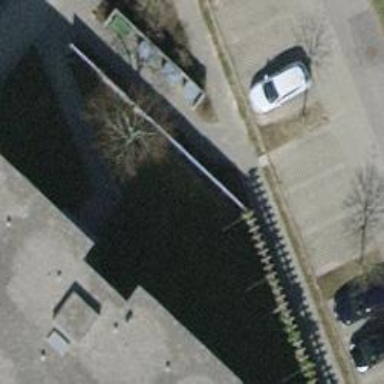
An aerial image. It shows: Urban tree adds touch of nature to the surroundings.